Brain MRI, t1w sequence, axial 2D slice.
Patient: age 36, sex F, weight 95 kg, height 1.95 m
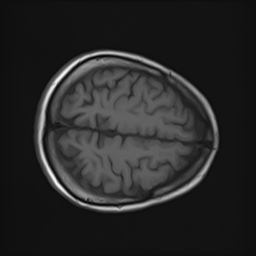